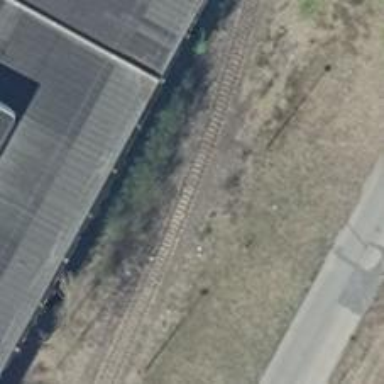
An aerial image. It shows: Railway yard.